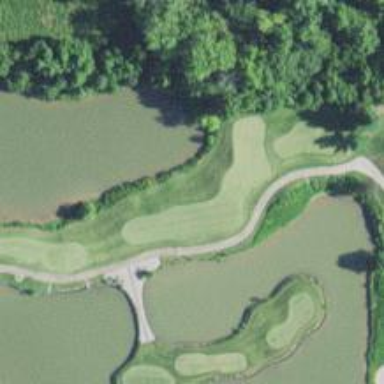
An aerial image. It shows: Grass area designated as golf tee.